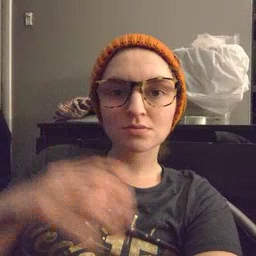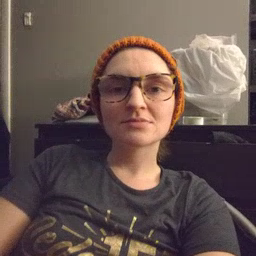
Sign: balloon